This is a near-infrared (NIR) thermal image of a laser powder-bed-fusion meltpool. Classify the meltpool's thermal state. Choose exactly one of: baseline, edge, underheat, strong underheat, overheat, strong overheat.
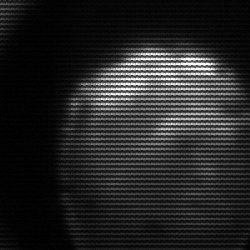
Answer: edge